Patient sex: M
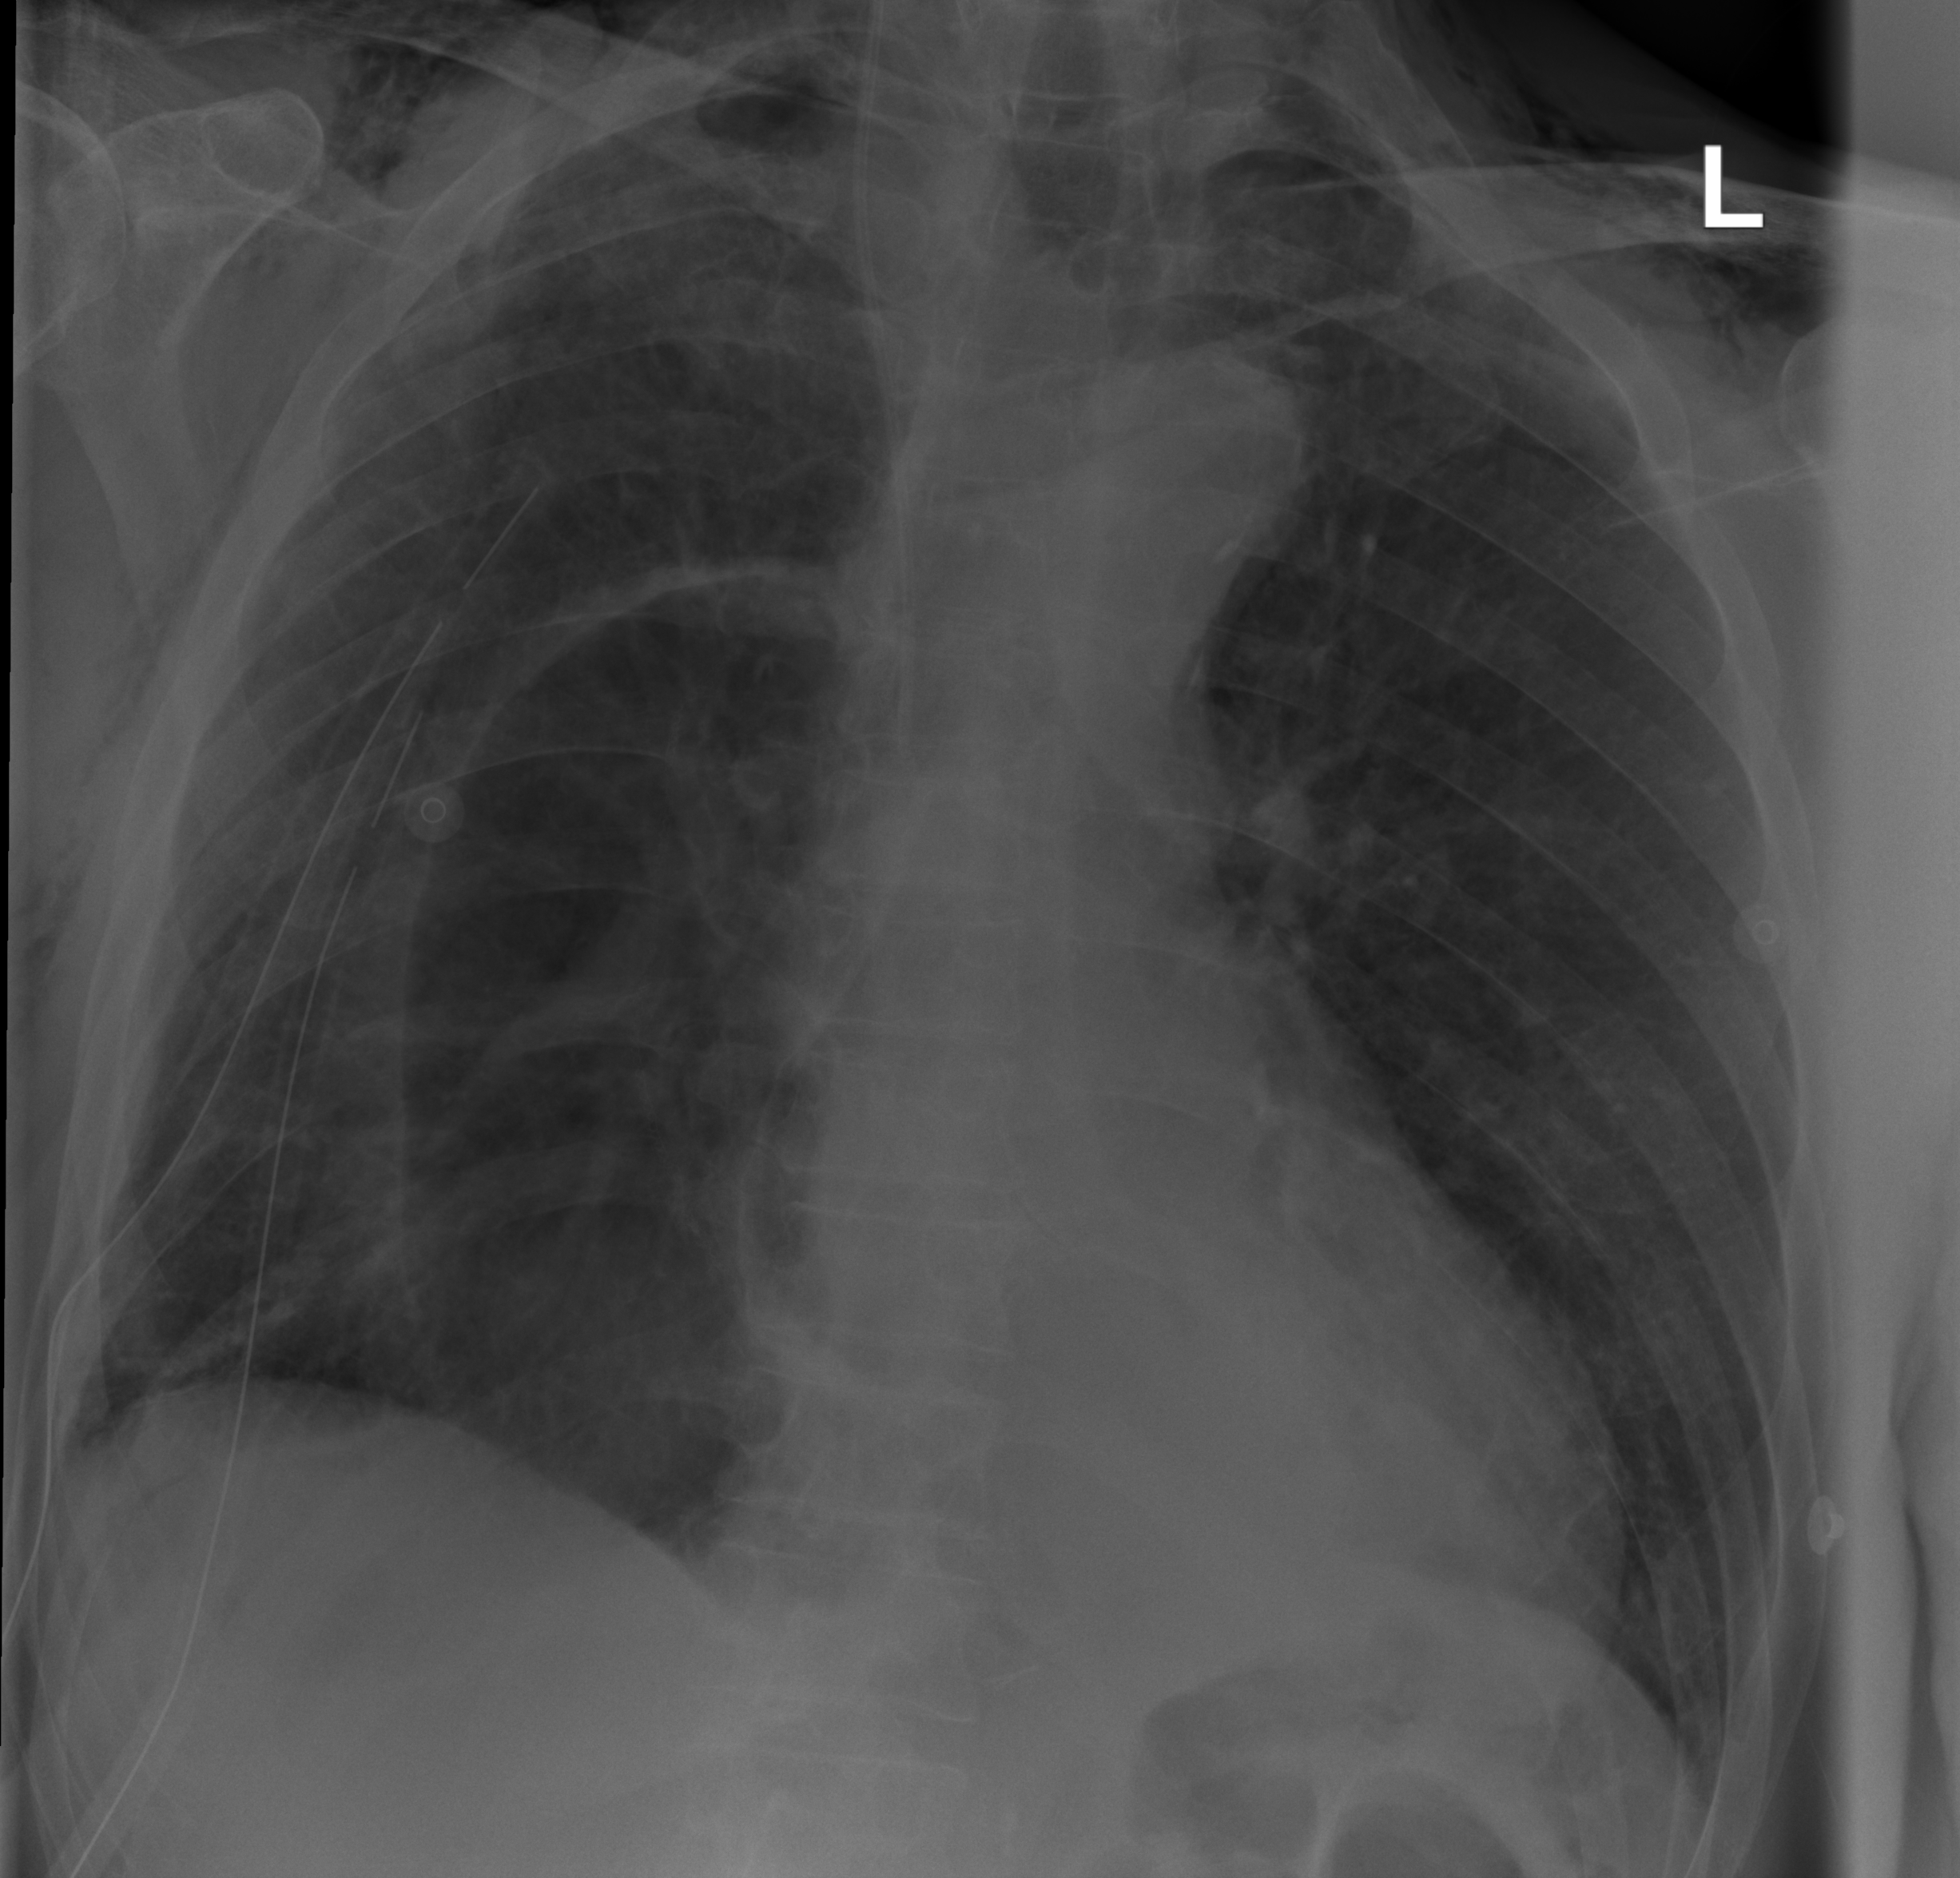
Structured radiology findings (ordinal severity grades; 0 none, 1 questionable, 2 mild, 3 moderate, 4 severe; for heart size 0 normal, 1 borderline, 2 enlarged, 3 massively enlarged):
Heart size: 0
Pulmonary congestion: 0
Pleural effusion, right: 0
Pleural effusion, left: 0
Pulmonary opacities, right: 0
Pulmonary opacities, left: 0
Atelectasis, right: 2
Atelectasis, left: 0